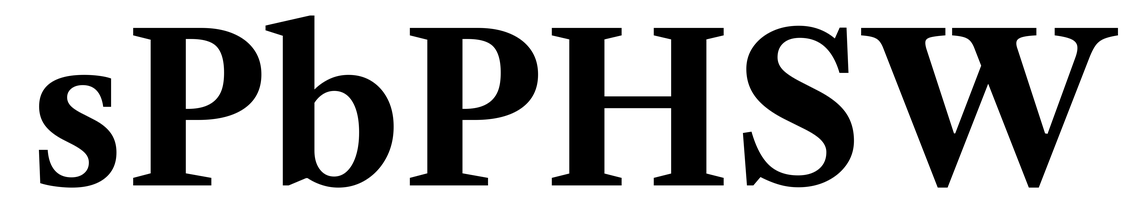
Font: LibreCaslonText_Bold